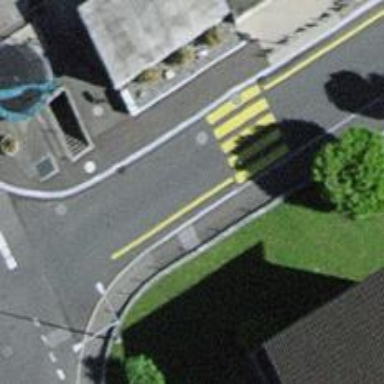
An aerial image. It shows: Marked zebra crossing on the road.